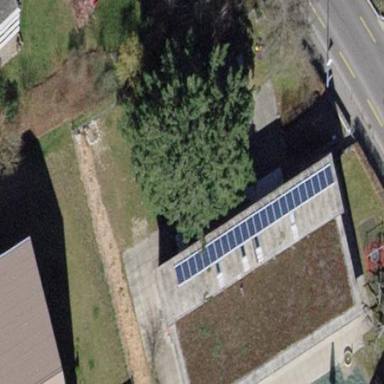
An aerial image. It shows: Kindergarten building.